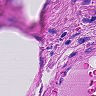
Metastatic tissue present: no